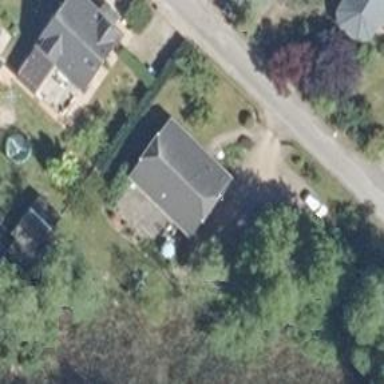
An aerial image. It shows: Detached building with half-hipped roof.